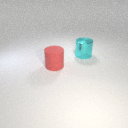
large red rubber cylinder in front of large cyan metal cylinder